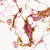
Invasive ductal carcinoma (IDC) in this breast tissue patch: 0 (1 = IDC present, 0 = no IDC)